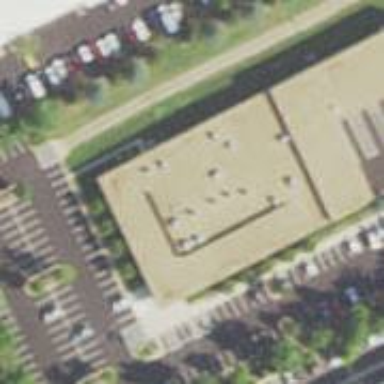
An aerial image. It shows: Building.